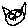
Label: cat